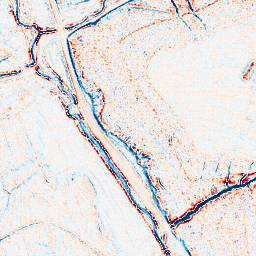
Category: edge_preserving
Decomposition family: anisotropic_diffusion
Decomposition parameters: iterations: 10
kappa: 30
gamma: 0.1
Upsampling method: sinc_blackman
Upsampling parameters: scale: 4
kernel_size: 8
Upsampling scale: 4